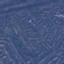
Land use / land cover class: Residential